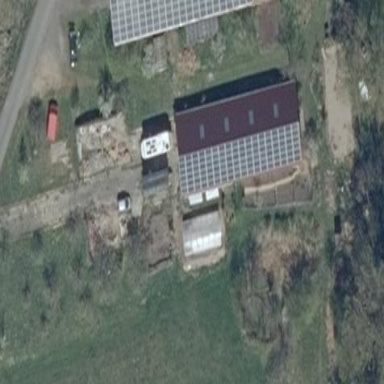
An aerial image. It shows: Rural barn.